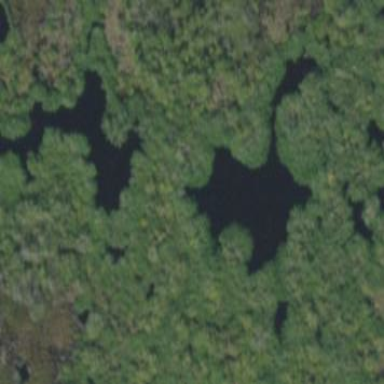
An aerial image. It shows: Pond surrounded by natural water.